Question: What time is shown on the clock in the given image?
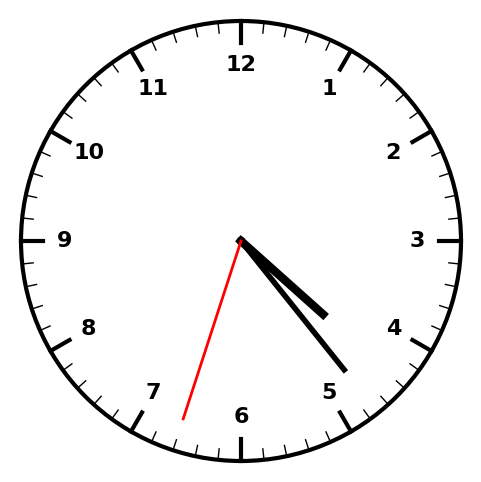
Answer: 04:23:33